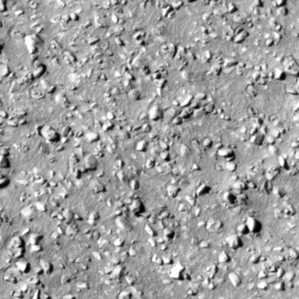
Label: non_frost